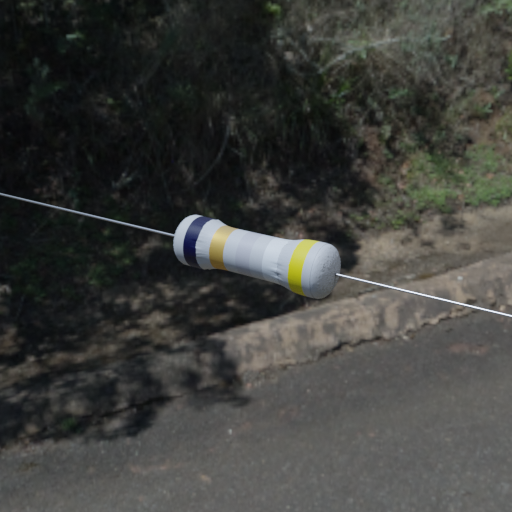
Resistor colour bands (in order): black, gold, silver, white, yellow